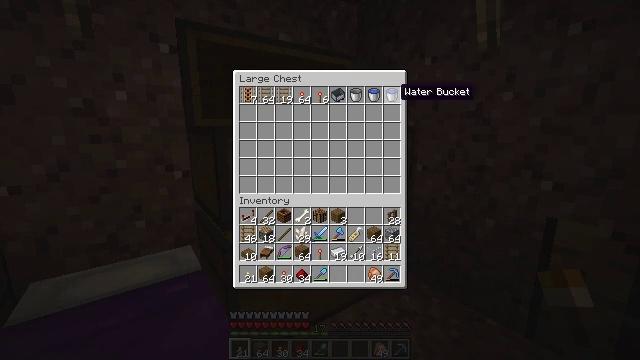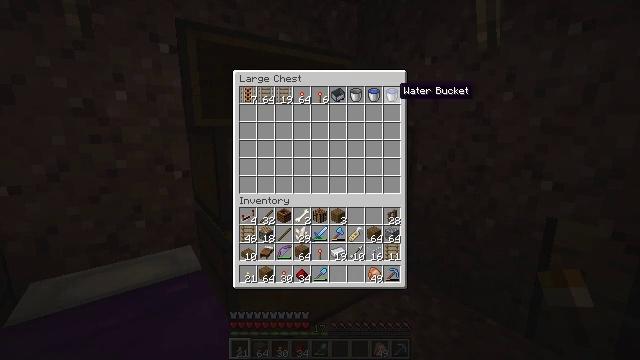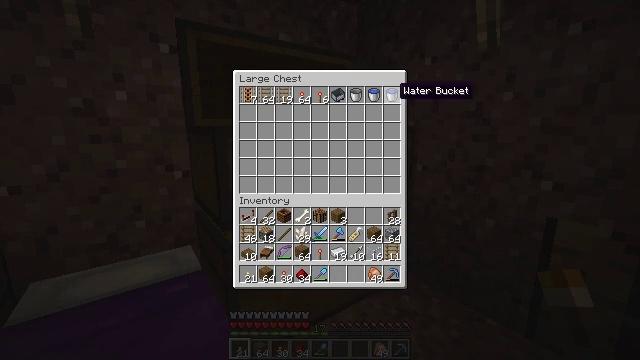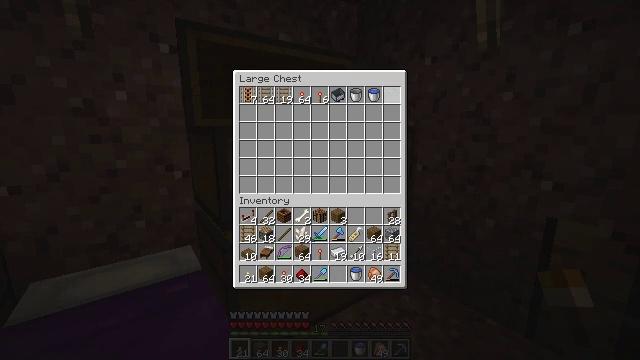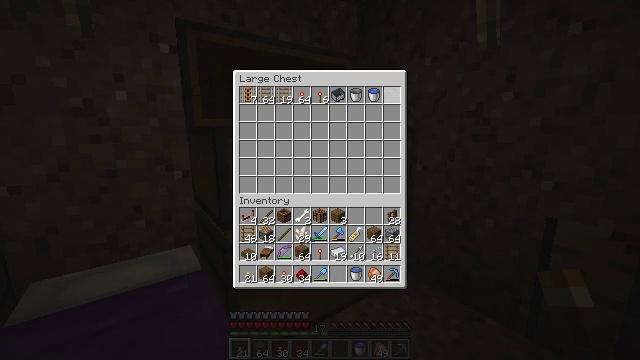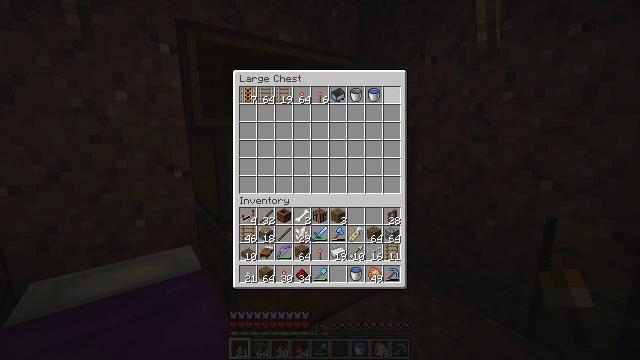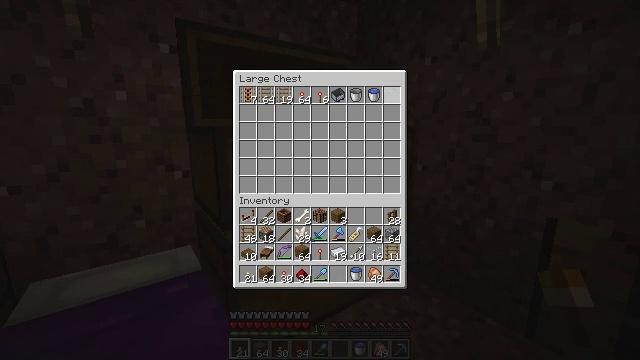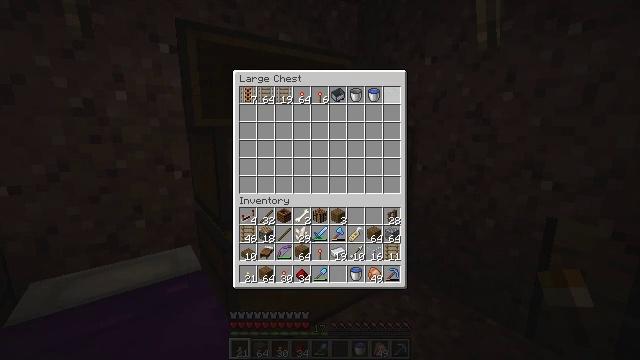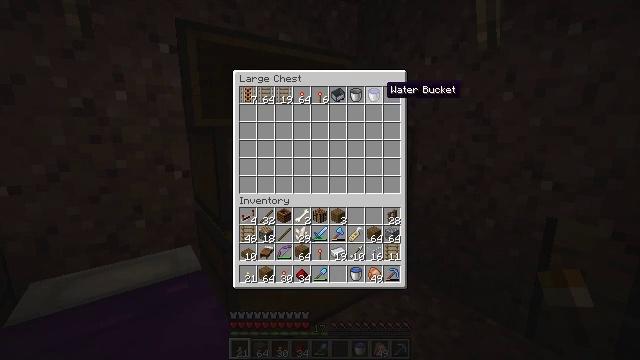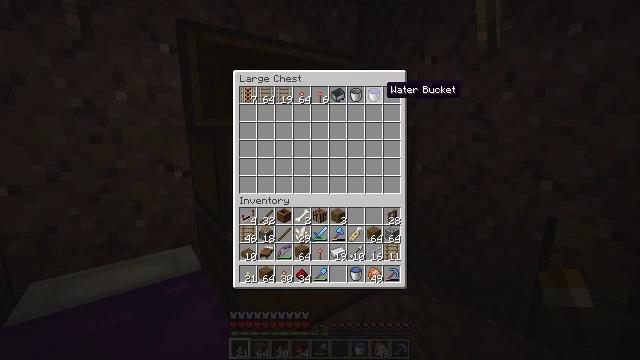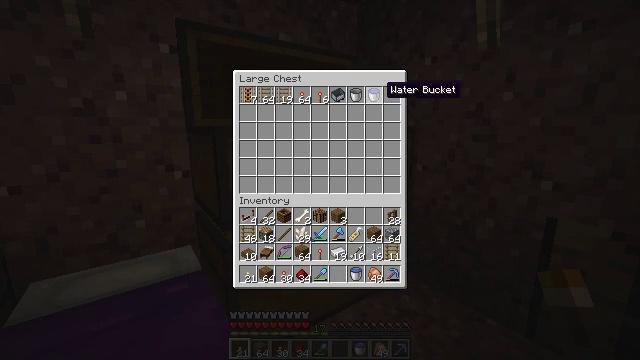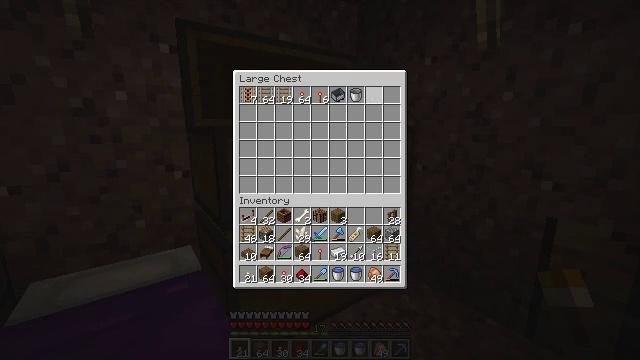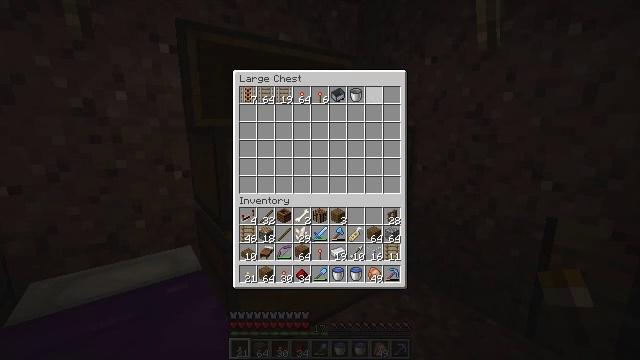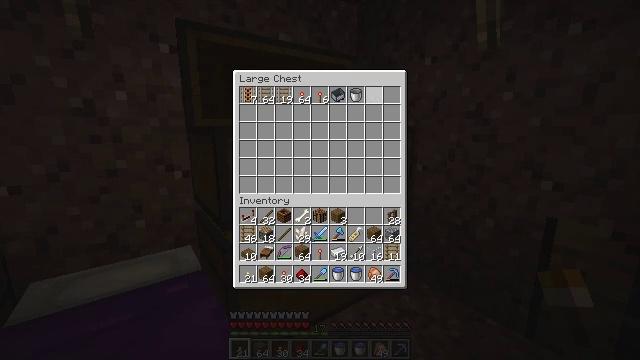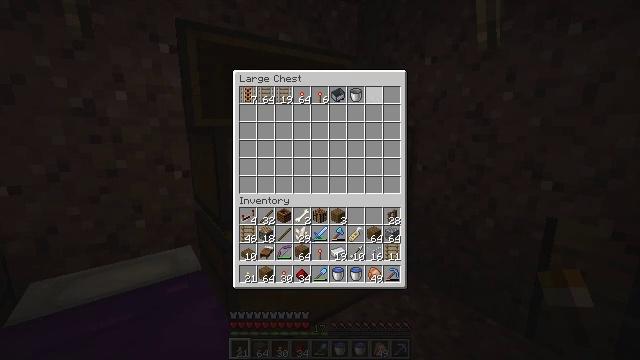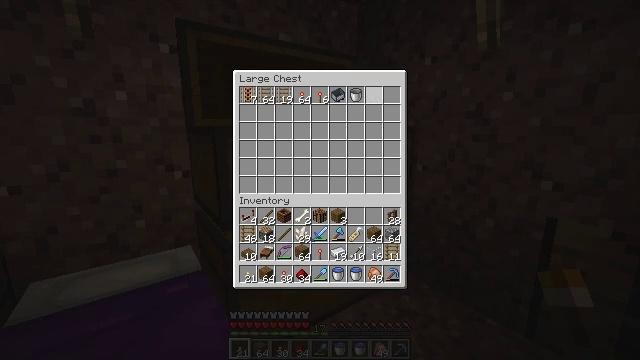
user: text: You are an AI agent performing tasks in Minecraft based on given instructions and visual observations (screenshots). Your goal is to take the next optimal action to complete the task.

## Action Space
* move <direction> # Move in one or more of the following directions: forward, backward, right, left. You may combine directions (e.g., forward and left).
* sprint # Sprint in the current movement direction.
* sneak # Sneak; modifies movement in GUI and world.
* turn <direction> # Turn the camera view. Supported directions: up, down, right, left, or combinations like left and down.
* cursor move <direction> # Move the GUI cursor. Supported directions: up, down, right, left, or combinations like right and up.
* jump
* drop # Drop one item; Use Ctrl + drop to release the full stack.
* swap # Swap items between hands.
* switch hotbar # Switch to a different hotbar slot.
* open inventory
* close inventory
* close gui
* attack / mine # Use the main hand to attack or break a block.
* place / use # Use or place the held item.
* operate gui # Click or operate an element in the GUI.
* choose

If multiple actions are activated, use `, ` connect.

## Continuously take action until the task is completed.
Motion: motion action
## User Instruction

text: Open the crafting table and craft a spruce pressure plate with spruce planks.
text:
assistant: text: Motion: sneak
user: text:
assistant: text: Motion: sneak
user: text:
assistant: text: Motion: sneak, operate gui
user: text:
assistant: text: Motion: sneak, operate gui
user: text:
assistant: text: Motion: sneak, operate gui
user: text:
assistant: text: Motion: sneak
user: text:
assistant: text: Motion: sneak
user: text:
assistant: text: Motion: sneak
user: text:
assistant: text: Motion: sneak
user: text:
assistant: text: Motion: sneak
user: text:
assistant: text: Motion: sneak, operate gui
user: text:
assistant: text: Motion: sneak, operate gui
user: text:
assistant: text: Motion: sneak, operate gui
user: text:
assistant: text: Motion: sneak
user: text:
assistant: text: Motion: sneak
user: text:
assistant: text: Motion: sneak
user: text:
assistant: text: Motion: sneak
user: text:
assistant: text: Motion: sneak, cursor move down
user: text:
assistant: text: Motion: sneak, cursor move down
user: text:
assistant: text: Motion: sneak, cursor move down
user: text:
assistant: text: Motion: cursor move down
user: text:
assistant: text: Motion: cursor move down
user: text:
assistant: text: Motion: cursor move down
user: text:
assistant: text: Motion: no_op
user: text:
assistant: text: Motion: no_op
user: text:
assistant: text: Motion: no_op
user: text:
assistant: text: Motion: no_op
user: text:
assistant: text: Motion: no_op
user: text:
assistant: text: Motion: no_op
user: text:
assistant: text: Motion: no_op